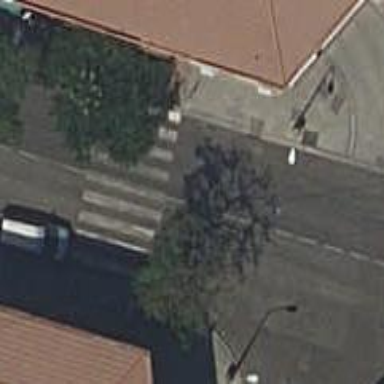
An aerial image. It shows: Marked road crossing.